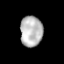
Tissue: prostate
Cell type: Endothelial cells
Senescence score: 0.3152
Nuclear area (px): 665
Mean DAPI intensity: 185.417